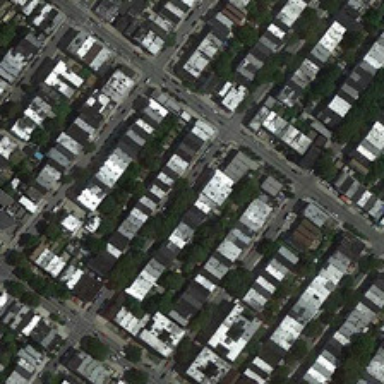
Many buildings and green trees are orderly in a dense residential area .